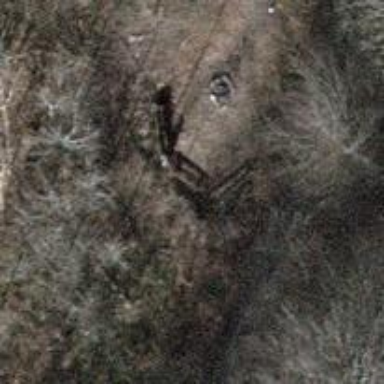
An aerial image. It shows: Bench.